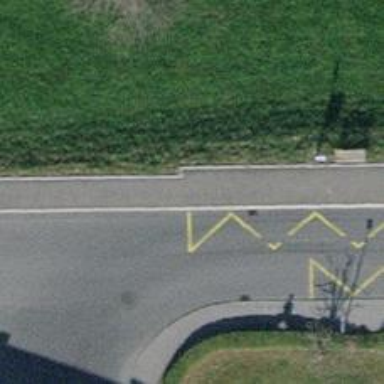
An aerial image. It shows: Platform for public transport. The platform is located by the road.